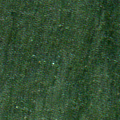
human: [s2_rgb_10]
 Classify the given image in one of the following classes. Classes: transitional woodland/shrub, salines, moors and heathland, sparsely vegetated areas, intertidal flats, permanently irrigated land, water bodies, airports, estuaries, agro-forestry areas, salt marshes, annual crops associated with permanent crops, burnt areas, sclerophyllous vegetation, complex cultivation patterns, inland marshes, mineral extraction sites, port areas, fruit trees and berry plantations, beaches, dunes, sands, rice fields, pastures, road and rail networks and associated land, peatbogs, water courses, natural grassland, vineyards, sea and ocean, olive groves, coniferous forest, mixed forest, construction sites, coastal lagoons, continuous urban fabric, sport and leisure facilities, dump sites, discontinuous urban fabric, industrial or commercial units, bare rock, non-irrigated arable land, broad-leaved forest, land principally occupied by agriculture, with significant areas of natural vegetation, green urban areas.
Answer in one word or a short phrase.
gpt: sea and ocean